Question: I have a table to which I have added a vertical & horizontal scrollbars. The horizontal scrollbars appears on the bottom on the last row of the table. Due to this the border of the table isn't visible. I want it to appear below the last row of the table. I tried adding margins, but nothing worked. Same is with vertical scrolling too. This is my xml :
'''
<LinearLayout
xmlns:android="http://schemas.android.com/apk/res/android"
android:layout_width="fill_parent"
android:layout_height="fill_parent" android:orientation="vertical">
<ScrollView xmlns:android="http://schemas.android.com/apk/res/android"
android:layout_width="fill_parent" android:layout_height="wrap_content"
android:scrollbars="horizontal|vertical" android:layout_weight="1">
<HorizontalScrollView android:layout_width="fill_parent" android:layout_height="wrap_content"
android:layout_marginTop="10dp" android:layout_marginBottom="10dp" >
<TableLayout android:id="@+id/browseTable" android:layout_width="fill_parent"
android:layout_height="wrap_content" android:layout_marginBottom="20dp"
android:background="#FF0000" android:stretchColumns="1,2,3">
</TableLayout>
</HorizontalScrollView>
</ScrollView>
'''
And this is the result :

Any helpline is highly appreciative.
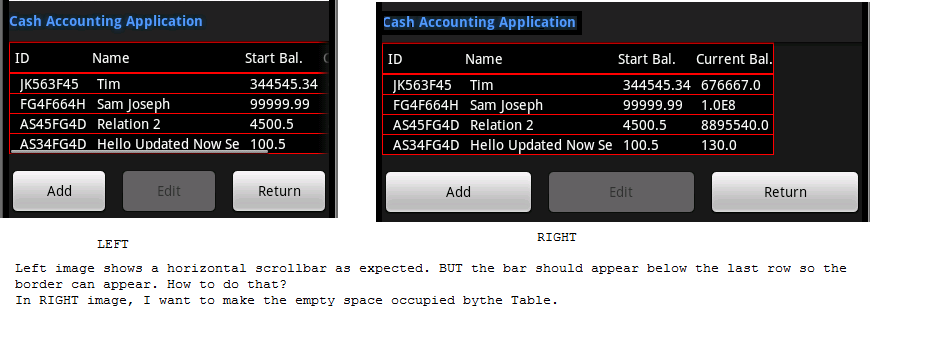
Answer: Now i understood what you are looking for. I tried and got solution by using image view inside Scroll and Horizontal Scroll views, its working fine. It may or may not work with your Table Layout, test it.
Add below line in your in XML file.
'''
android:padding="5dip"
'''
Let me know is it working or not.